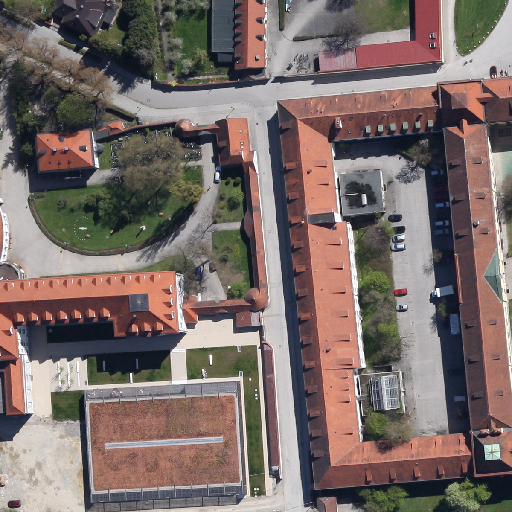
Referring expression: vehicle in the parking area